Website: lowes
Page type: payment
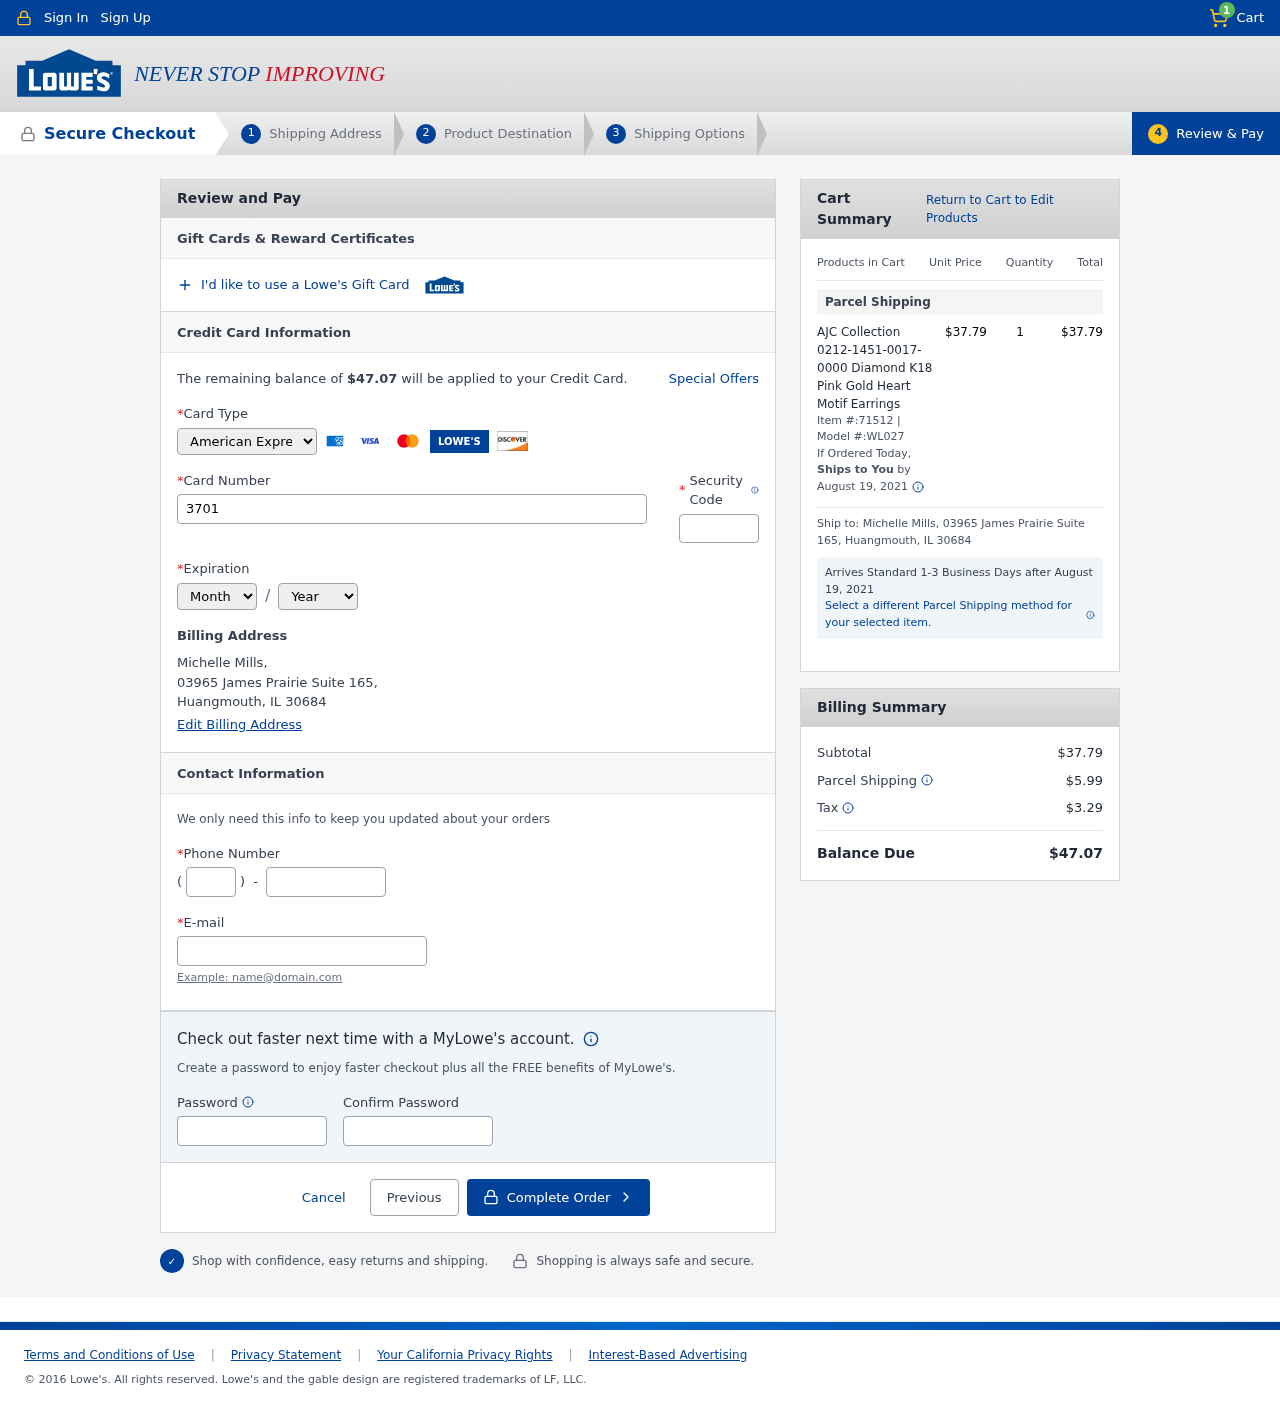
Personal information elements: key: PII_CARD_CVV
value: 8248
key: PII_CARD_EXPIRY_MONTH
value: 01
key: PII_CARD_EXPIRY_YEAR
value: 28
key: PII_CARD_NUMBER
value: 3701 7942 7132 489
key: PII_CARD_TYPE
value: American Express
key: PII_CITY_STATE_ZIP
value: Huangmouth, IL 30684
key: PII_EMAIL
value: michelle_mills@hotmail.com
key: PII_FULLNAME
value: Michelle Mills,
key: PII_PHONE
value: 9989222529
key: PII_PHONE_AREA
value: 998
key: PII_STREET
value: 03965 James Prairie Suite 165,
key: PII_FULLNAME2
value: Michelle Mills
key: PII_STREET2
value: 03965 James Prairie Suite 165
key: PII_CITY_STATE_ZIP2
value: Huangmouth, IL 30684
Product elements: key: PRODUCT1_NAME
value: AJC Collection 0212-1451-0017-0000 Diamond K18 Pink Gold Heart Motif Earrings
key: PRODUCT1_PRICE
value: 37.79
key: PRODUCT1_QUANTITY
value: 1
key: PRODUCT1_ITEM
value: Item #:71512
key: PRODUCT1_MODEL
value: Model #:WL027
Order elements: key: ORDER_NUM_ITEMS
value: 1
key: ORDER_TOTAL
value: $47.07
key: ORDER_SHIPPING_DATE
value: August 19, 2021
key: ORDER_SUBTOTAL
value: $37.79
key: ORDER_SHIPPING_DATE2
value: August 19, 2021
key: ORDER_SHIPPING_COST
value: $5.99
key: ORDER_TAX
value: $3.29